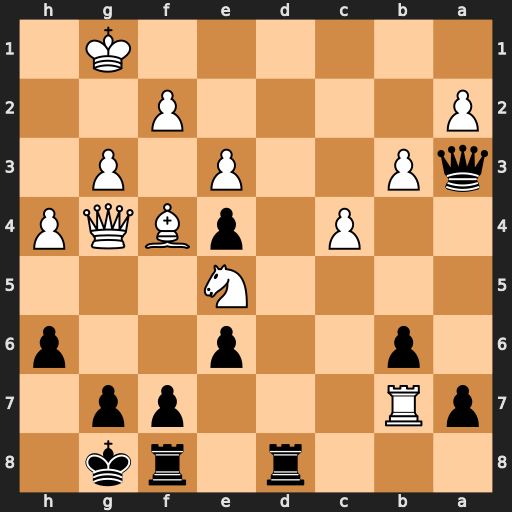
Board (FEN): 3r1rk1/pR3pp1/1p2p2p/4N3/2P1pBQP/qP2P1P1/P4P2/6K1
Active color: b
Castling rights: -
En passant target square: -
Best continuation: Qc1+ Kg2 Rd1 Qxd1 Qxd1